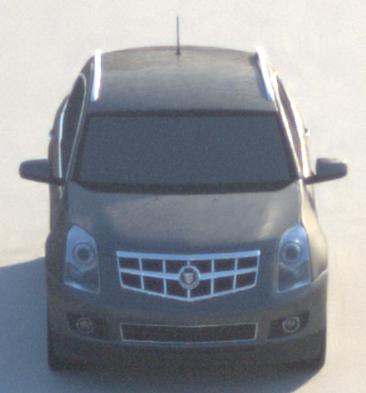
Make: Cadillac
Model: SRX 3.0 V6
Detailed model: SRX (II)
Model produced from: 2010/12
Model produced until: 2012/01
Doors: 5
Color: gray
Road condition: dry road
Daytime: sunrise or sunset
Contrast: medium contrast